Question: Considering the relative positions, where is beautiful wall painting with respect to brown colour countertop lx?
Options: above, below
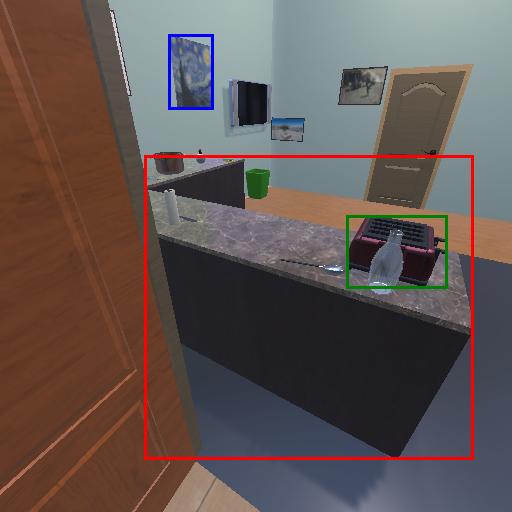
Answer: above